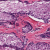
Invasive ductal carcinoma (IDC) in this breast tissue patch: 0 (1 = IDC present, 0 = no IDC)